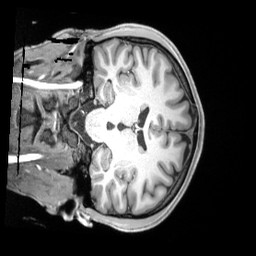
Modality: T1w
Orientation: coronal
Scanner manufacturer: siemens
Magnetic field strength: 3 T
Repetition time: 2.5 s
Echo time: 0.00218 s